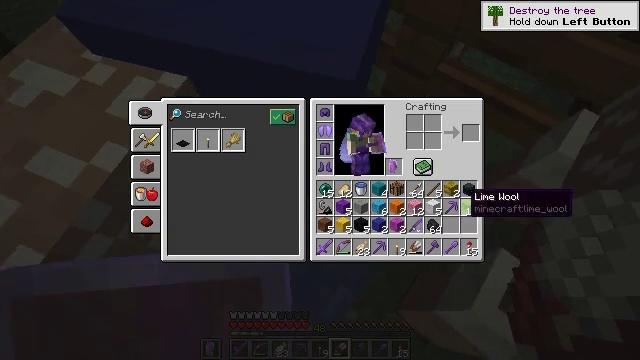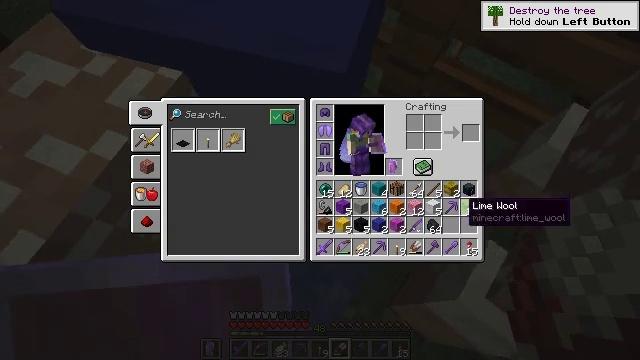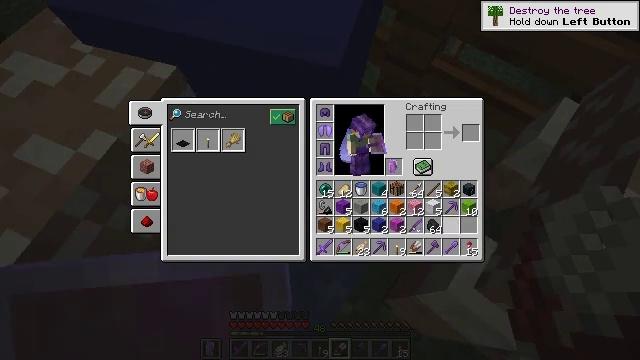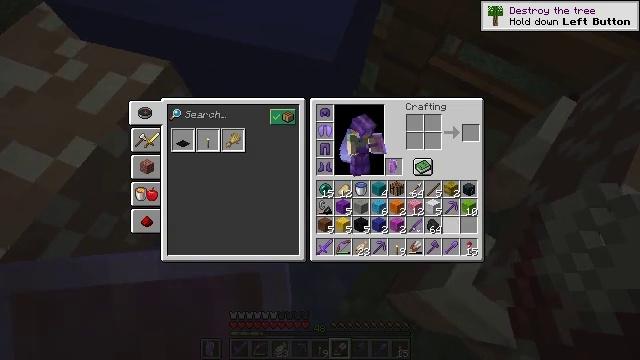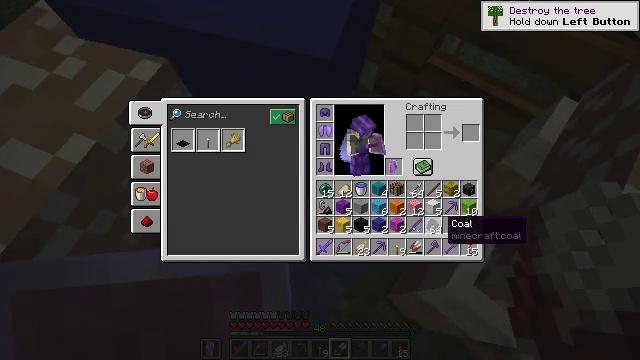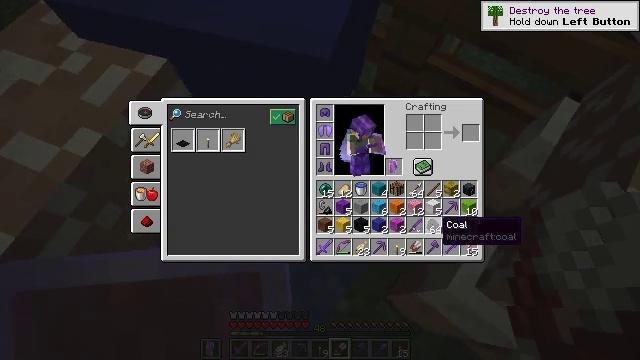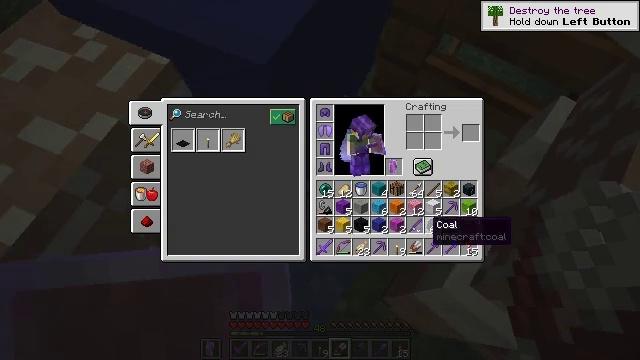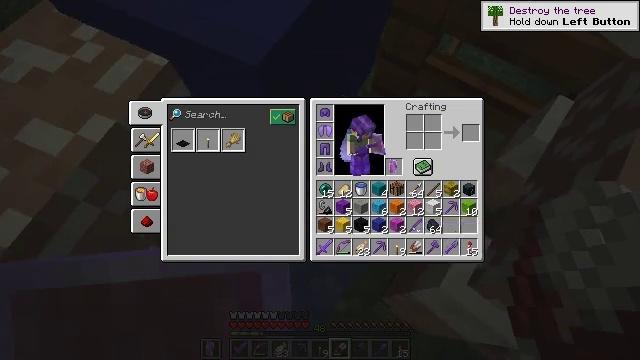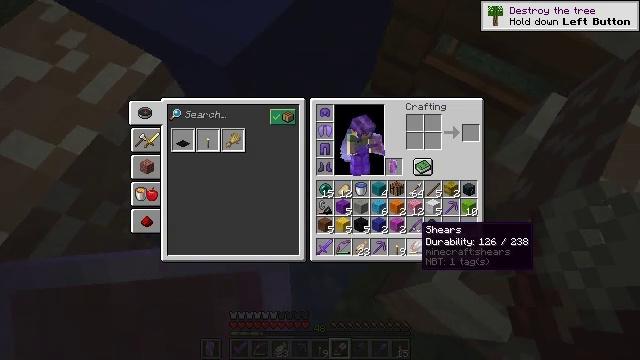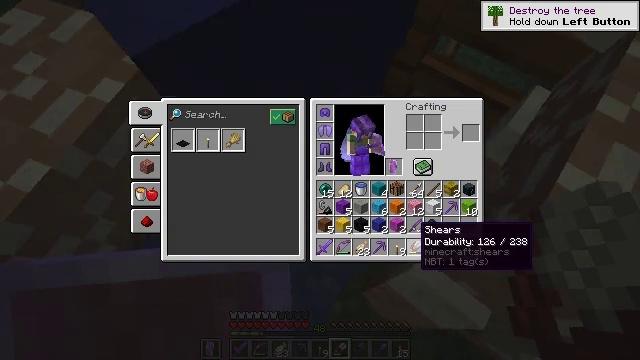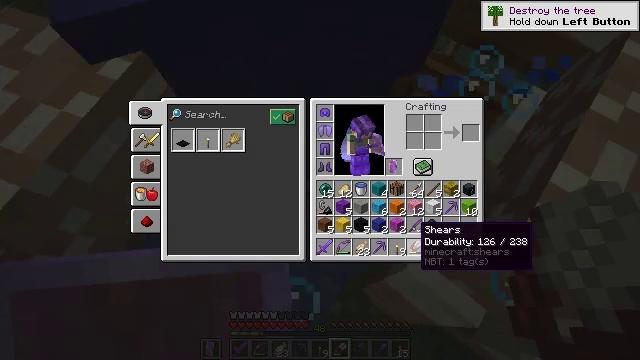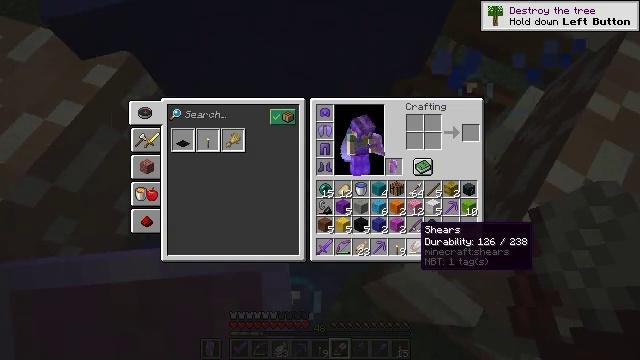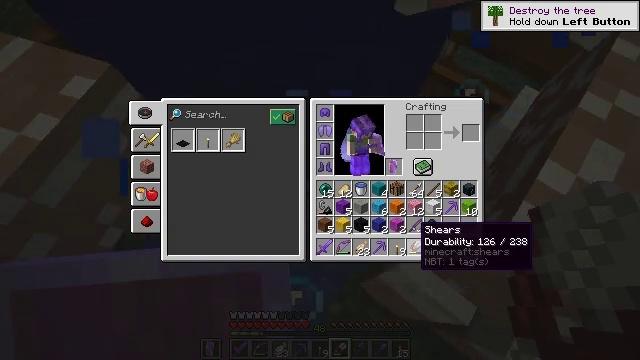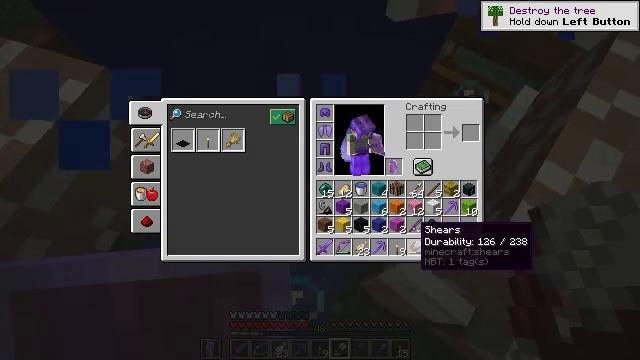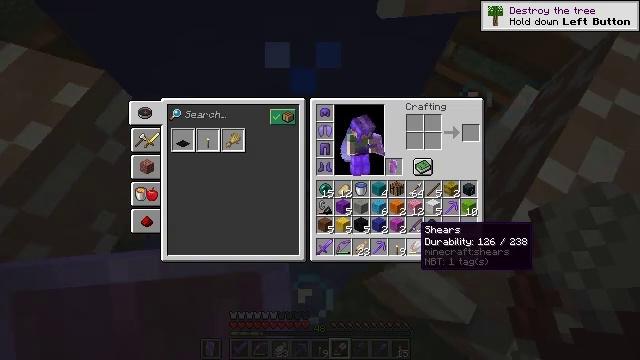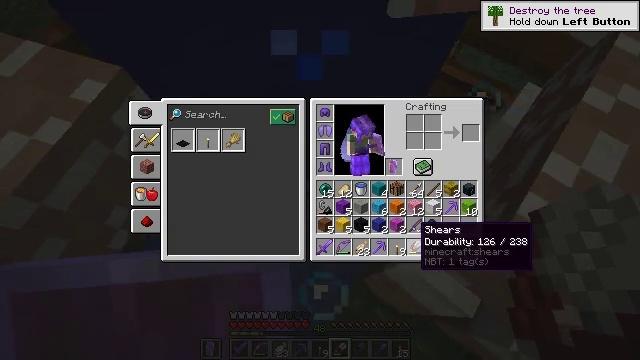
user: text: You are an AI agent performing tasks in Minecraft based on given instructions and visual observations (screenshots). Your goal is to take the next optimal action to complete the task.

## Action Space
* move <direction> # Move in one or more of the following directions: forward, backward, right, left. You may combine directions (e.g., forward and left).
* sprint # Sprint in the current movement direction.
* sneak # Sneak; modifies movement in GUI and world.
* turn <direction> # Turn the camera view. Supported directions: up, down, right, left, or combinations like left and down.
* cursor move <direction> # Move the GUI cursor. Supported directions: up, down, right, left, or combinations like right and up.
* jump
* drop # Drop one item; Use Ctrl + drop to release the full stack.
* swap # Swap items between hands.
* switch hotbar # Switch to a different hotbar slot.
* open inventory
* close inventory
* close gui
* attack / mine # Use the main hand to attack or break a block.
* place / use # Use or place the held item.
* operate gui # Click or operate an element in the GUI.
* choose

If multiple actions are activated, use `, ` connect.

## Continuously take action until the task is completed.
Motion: motion action
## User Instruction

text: craft item air
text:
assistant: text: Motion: turn down
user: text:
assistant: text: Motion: turn down
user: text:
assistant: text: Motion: turn left and down
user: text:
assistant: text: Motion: no_op
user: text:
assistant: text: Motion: no_op
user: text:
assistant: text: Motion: turn left
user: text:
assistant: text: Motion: turn left
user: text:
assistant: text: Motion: no_op
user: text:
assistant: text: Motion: no_op
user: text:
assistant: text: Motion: no_op
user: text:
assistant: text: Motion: no_op
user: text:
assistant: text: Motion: no_op
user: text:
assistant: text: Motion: no_op
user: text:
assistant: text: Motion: no_op
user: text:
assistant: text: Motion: no_op
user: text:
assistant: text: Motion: no_op
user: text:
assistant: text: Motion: no_op
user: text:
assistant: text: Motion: no_op
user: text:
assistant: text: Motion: turn up
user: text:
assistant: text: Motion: turn right and up
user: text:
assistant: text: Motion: turn right and up
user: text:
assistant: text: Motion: no_op
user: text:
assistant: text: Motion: turn up
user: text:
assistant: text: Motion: no_op
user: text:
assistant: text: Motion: no_op
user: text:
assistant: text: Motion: no_op
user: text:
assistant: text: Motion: no_op
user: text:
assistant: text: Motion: no_op
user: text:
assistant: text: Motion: move forward, turn right and up
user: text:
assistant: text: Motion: move forward, turn right and up